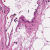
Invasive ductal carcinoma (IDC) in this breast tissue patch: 0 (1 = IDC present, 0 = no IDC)